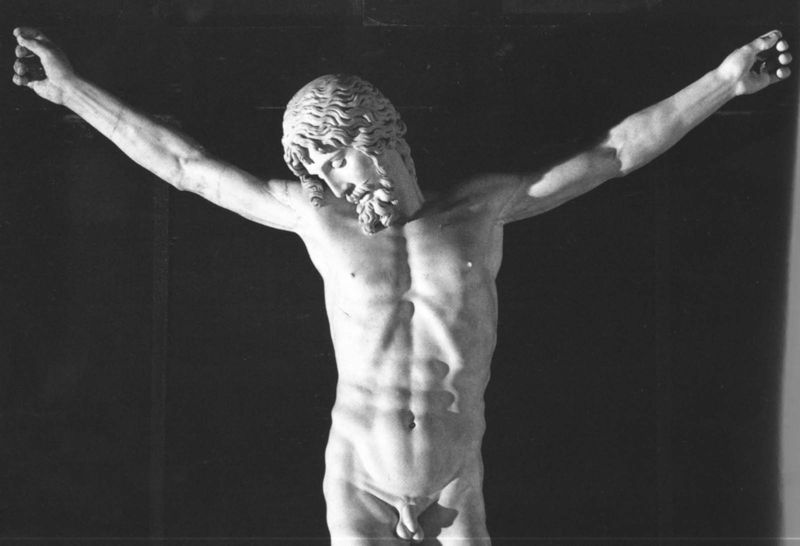
Titel: Kruzifix
Künstler: Benvenuto Cellini
Standort: El Escorial, S. Lorenzo el Real (EU - E)
Schlagwörter: körper, mann, nackt, weiß, brust, haar, marmor, schwarz, bart, stein, tod, tot, vollbart, hände, haare, skulptur, statue, bildhauerei, plastik, geschlecht, nagel, foto, penis, hängen, kreuz, rippen, schwarzweiß, ausgestreckt, christus, jesus, leid, kruzifix, gekreuzigt, michelangelo, genital, gekreuzigter, corpus, geschlechtsteil, ohne kreuz